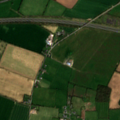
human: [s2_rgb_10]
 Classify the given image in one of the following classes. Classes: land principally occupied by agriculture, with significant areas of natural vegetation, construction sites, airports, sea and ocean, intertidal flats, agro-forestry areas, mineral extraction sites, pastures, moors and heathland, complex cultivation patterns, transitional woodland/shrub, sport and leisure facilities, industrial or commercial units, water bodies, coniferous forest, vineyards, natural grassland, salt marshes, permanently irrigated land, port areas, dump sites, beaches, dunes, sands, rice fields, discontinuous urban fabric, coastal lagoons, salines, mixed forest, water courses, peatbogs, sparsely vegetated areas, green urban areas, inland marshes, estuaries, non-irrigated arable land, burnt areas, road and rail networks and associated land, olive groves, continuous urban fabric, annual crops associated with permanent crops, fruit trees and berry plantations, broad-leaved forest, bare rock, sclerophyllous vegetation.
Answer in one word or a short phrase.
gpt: non-irrigated arable land, pastures